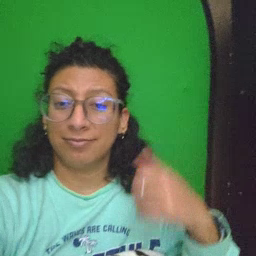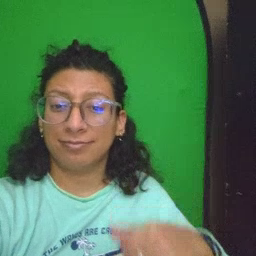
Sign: fast